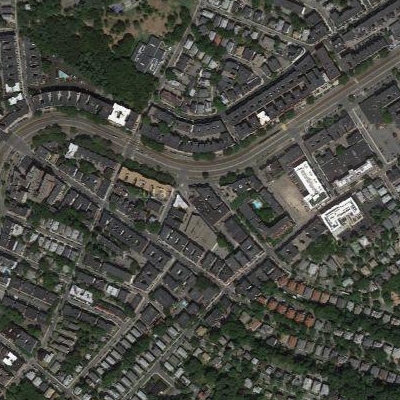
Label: fResident